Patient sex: M
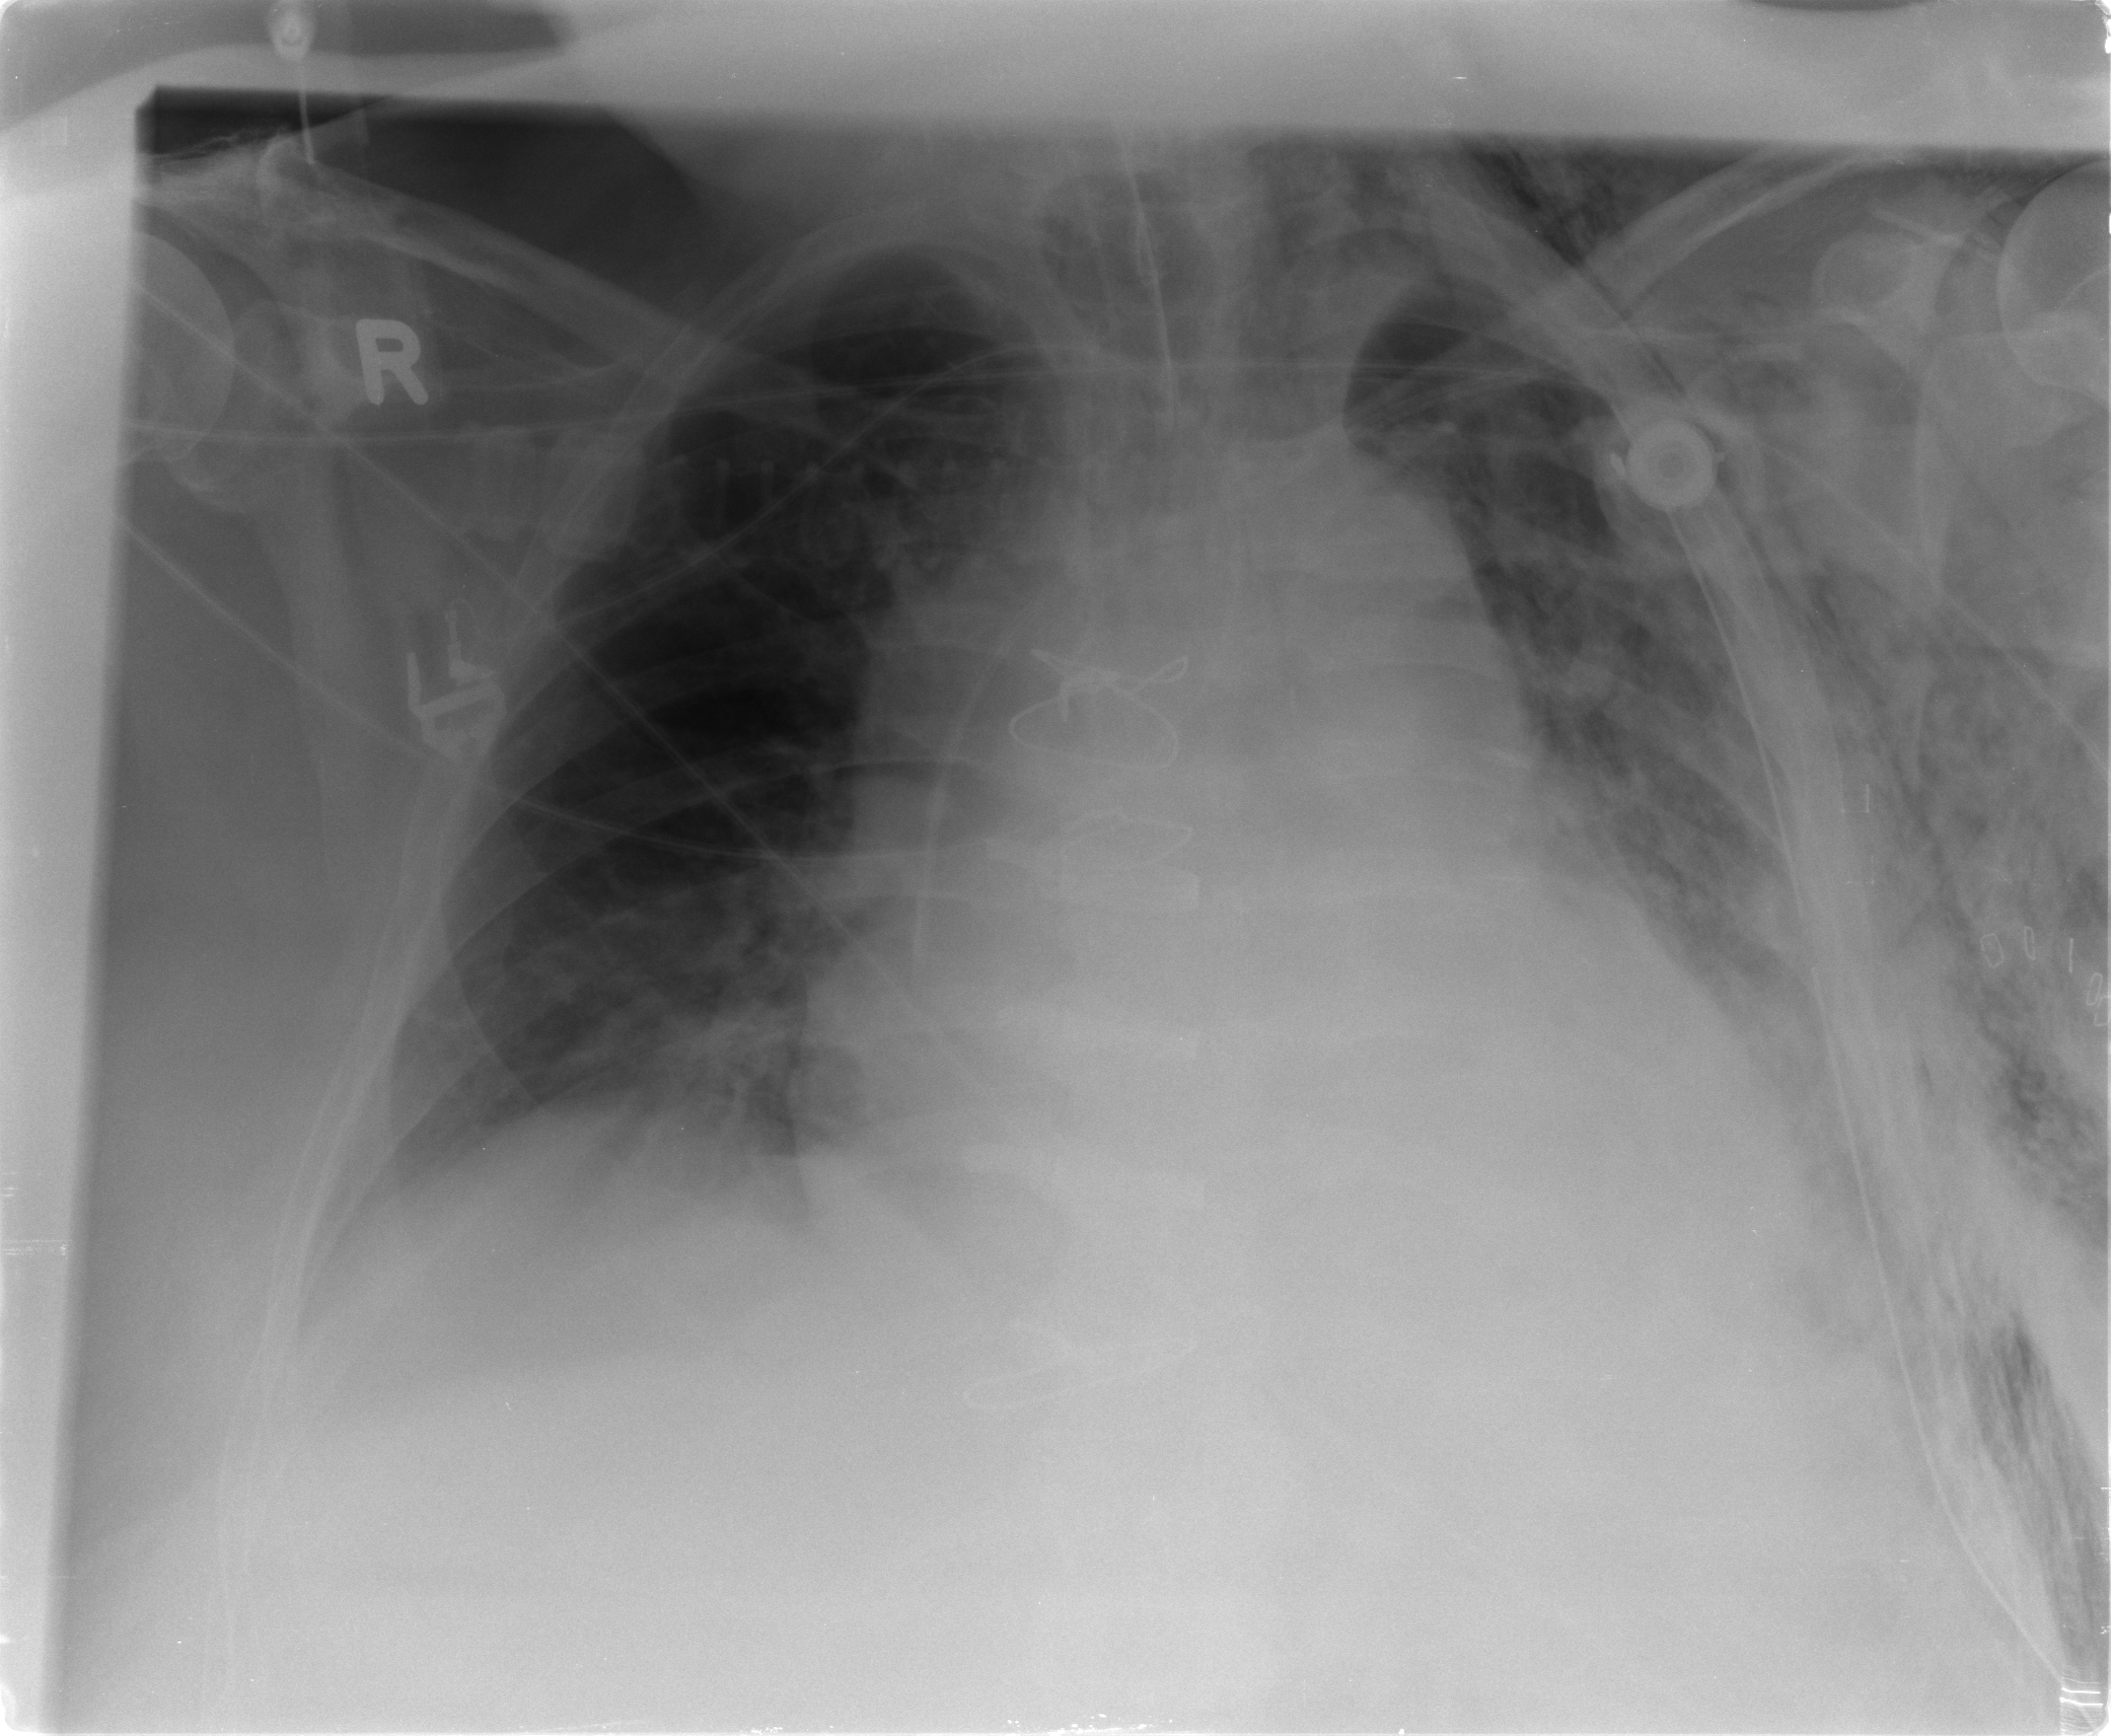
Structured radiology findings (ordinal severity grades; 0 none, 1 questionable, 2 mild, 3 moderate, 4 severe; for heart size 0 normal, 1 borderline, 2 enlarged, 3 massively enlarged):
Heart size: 2
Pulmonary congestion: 0
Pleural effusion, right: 1
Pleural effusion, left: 2
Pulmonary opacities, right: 1
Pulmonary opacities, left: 2
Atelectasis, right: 1
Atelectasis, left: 3